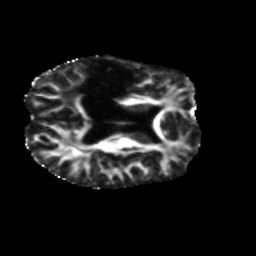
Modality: FA
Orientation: axial
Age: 49
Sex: male
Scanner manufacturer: siemens
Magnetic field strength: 3 T
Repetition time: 5.47 s
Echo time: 0.0854 s